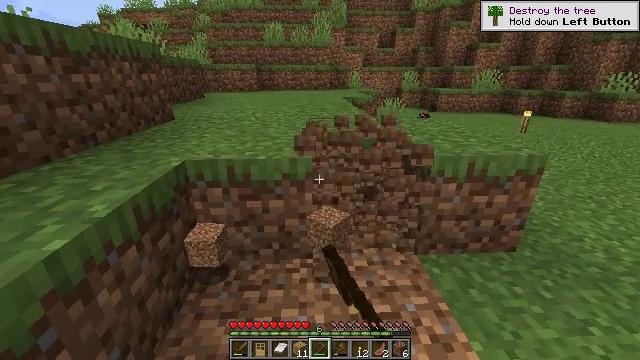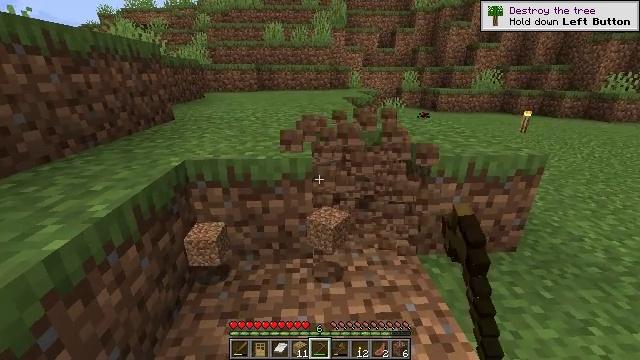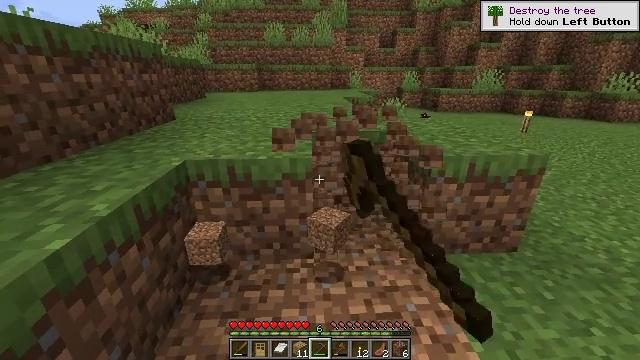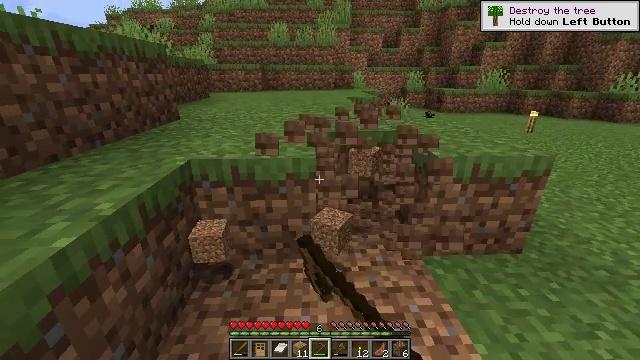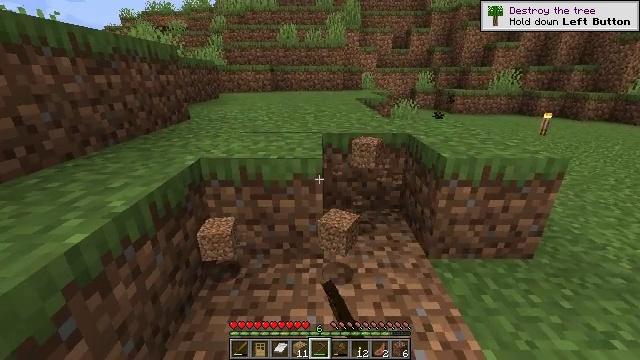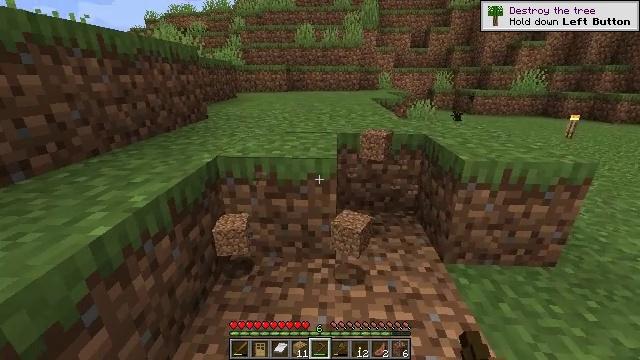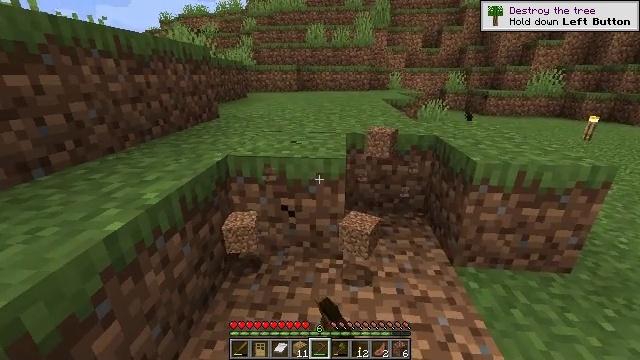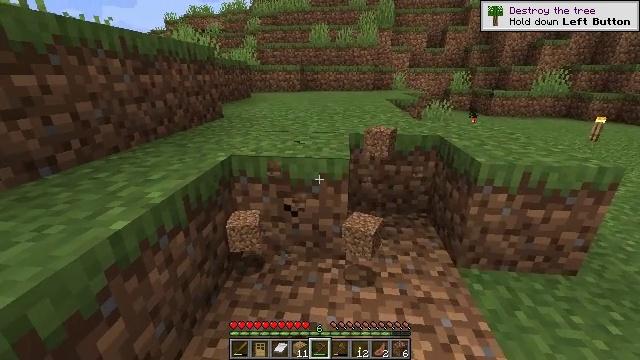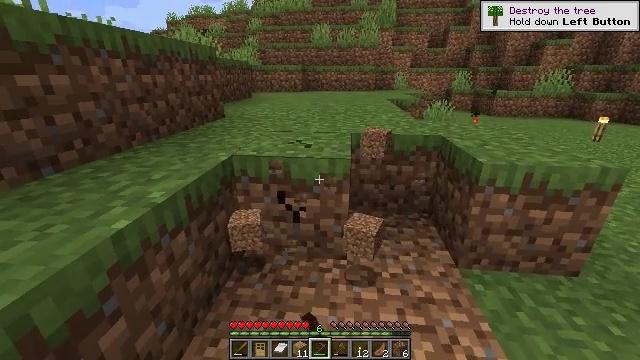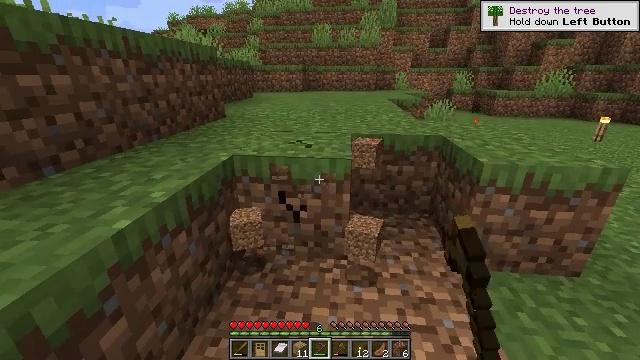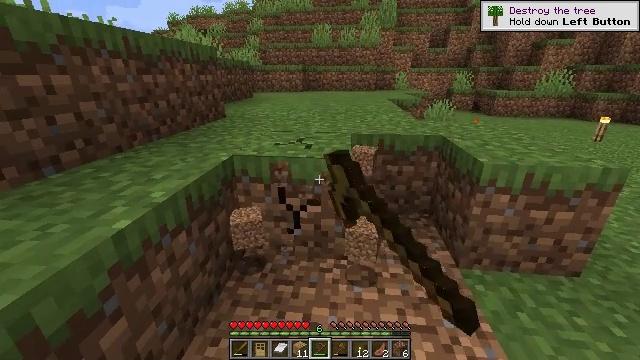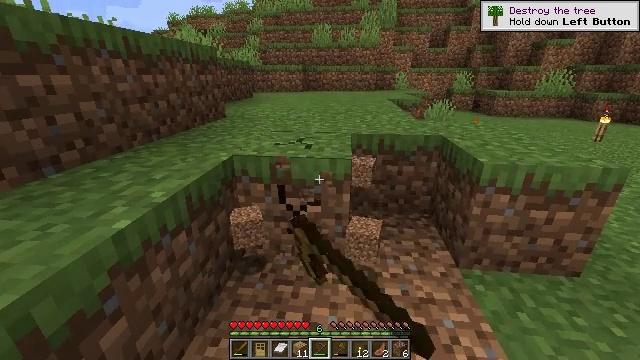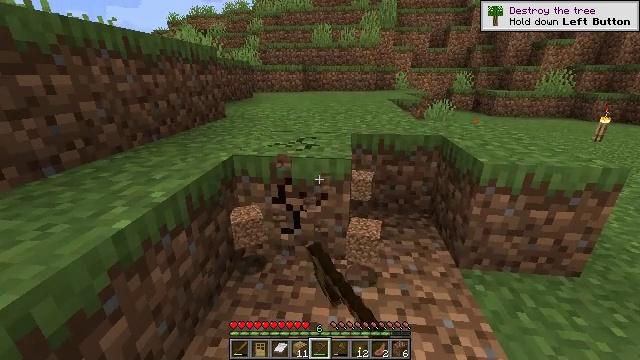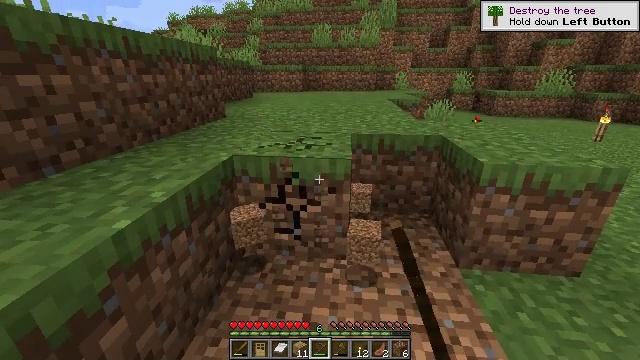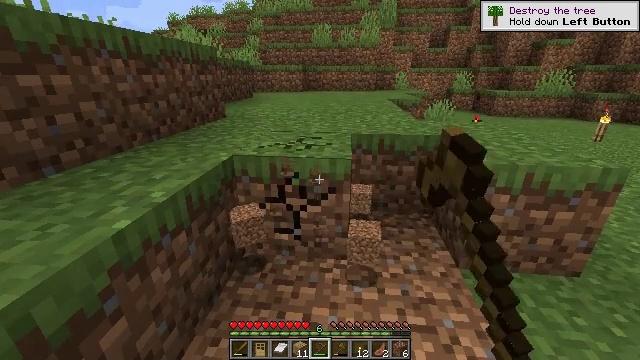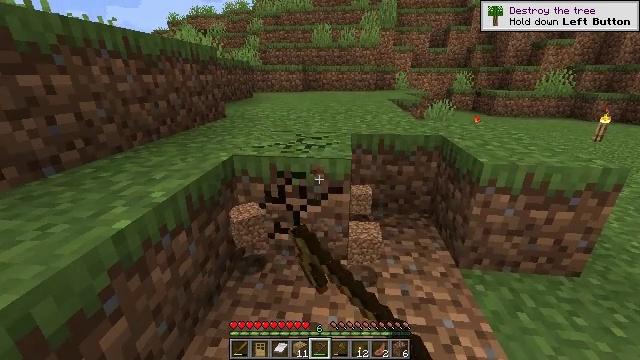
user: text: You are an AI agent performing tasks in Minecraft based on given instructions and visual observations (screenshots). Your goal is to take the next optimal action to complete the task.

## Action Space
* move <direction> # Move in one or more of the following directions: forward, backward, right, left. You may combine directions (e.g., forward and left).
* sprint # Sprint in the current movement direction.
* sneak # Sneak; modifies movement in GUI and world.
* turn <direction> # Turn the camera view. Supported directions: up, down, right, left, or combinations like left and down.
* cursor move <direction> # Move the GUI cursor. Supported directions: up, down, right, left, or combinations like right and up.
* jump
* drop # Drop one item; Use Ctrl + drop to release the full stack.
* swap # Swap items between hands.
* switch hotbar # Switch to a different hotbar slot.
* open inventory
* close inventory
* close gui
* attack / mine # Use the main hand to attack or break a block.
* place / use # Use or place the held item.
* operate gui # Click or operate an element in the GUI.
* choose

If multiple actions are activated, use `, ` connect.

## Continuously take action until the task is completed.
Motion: motion action
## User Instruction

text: Harvest grass block to clear the area.
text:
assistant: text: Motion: attack / mine
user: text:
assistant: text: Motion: attack / mine
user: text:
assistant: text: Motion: attack / mine
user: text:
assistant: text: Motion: turn left, attack / mine
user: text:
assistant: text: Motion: turn left, attack / mine
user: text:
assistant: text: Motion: turn left, attack / mine
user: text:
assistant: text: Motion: attack / mine
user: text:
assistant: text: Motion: attack / mine
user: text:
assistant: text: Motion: attack / mine
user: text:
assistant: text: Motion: attack / mine
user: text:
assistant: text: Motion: attack / mine
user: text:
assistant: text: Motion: attack / mine
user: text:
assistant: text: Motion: attack / mine
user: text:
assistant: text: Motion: attack / mine
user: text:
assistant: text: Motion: attack / mine
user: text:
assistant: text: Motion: attack / mine
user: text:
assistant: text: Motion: attack / mine
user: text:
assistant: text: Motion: attack / mine
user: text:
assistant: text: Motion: attack / mine
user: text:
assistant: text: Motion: attack / mine
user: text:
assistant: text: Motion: attack / mine
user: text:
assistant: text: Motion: attack / mine
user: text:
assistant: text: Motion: attack / mine
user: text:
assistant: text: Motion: attack / mine
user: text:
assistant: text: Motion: attack / mine
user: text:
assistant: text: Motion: attack / mine
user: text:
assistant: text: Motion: attack / mine
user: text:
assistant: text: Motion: attack / mine
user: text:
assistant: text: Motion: turn right, attack / mine
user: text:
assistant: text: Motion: turn right, attack / mine